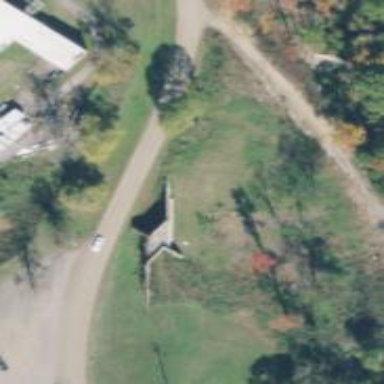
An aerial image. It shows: Abandoned railway bridge.